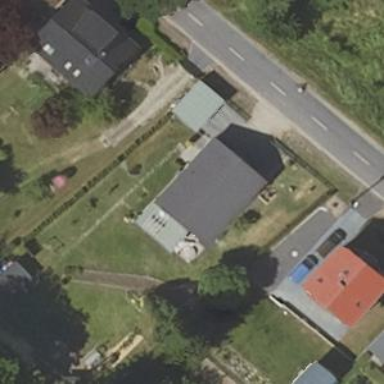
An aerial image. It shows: Simple house.